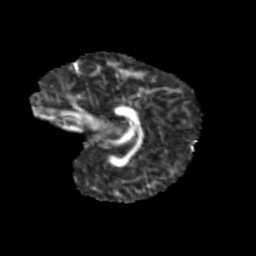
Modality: FA
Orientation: sagittal
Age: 10
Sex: female
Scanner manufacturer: siemens
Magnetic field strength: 3 T
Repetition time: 3.8 s
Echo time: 0.07 s